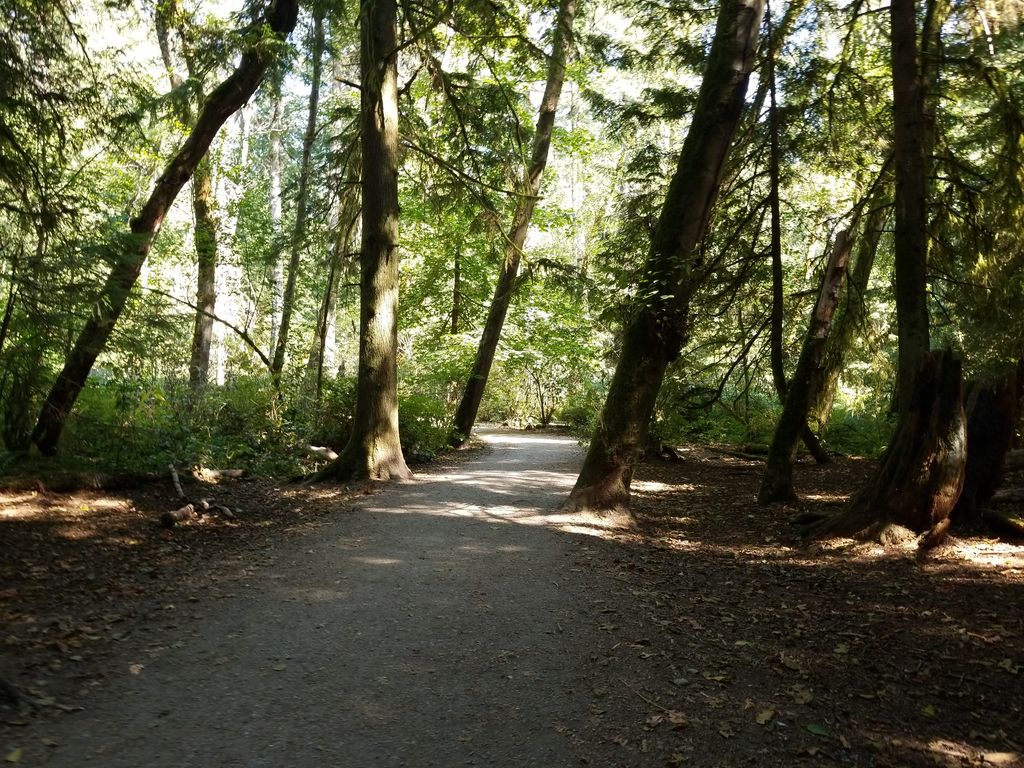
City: vancouver